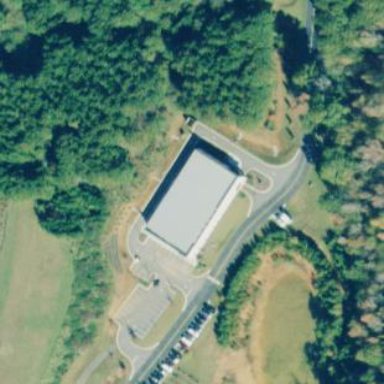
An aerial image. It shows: Social facility for food bank.